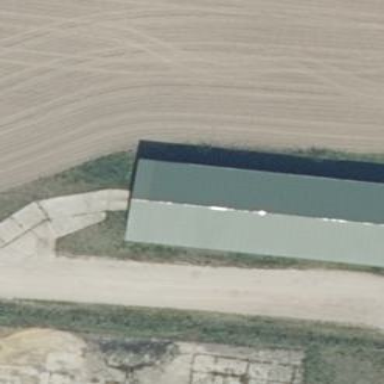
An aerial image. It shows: Farm building with gabled roof oriented along its structure.